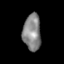
Tissue: skin
Cell type: Epithelial cells
Senescence score: 0.2746
Nuclear area (px): 634
Mean DAPI intensity: 134.196